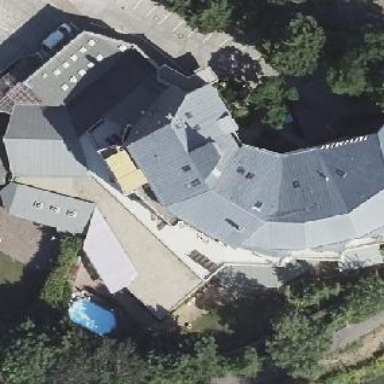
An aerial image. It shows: Hotel with gambrel-shaped roof.